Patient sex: M
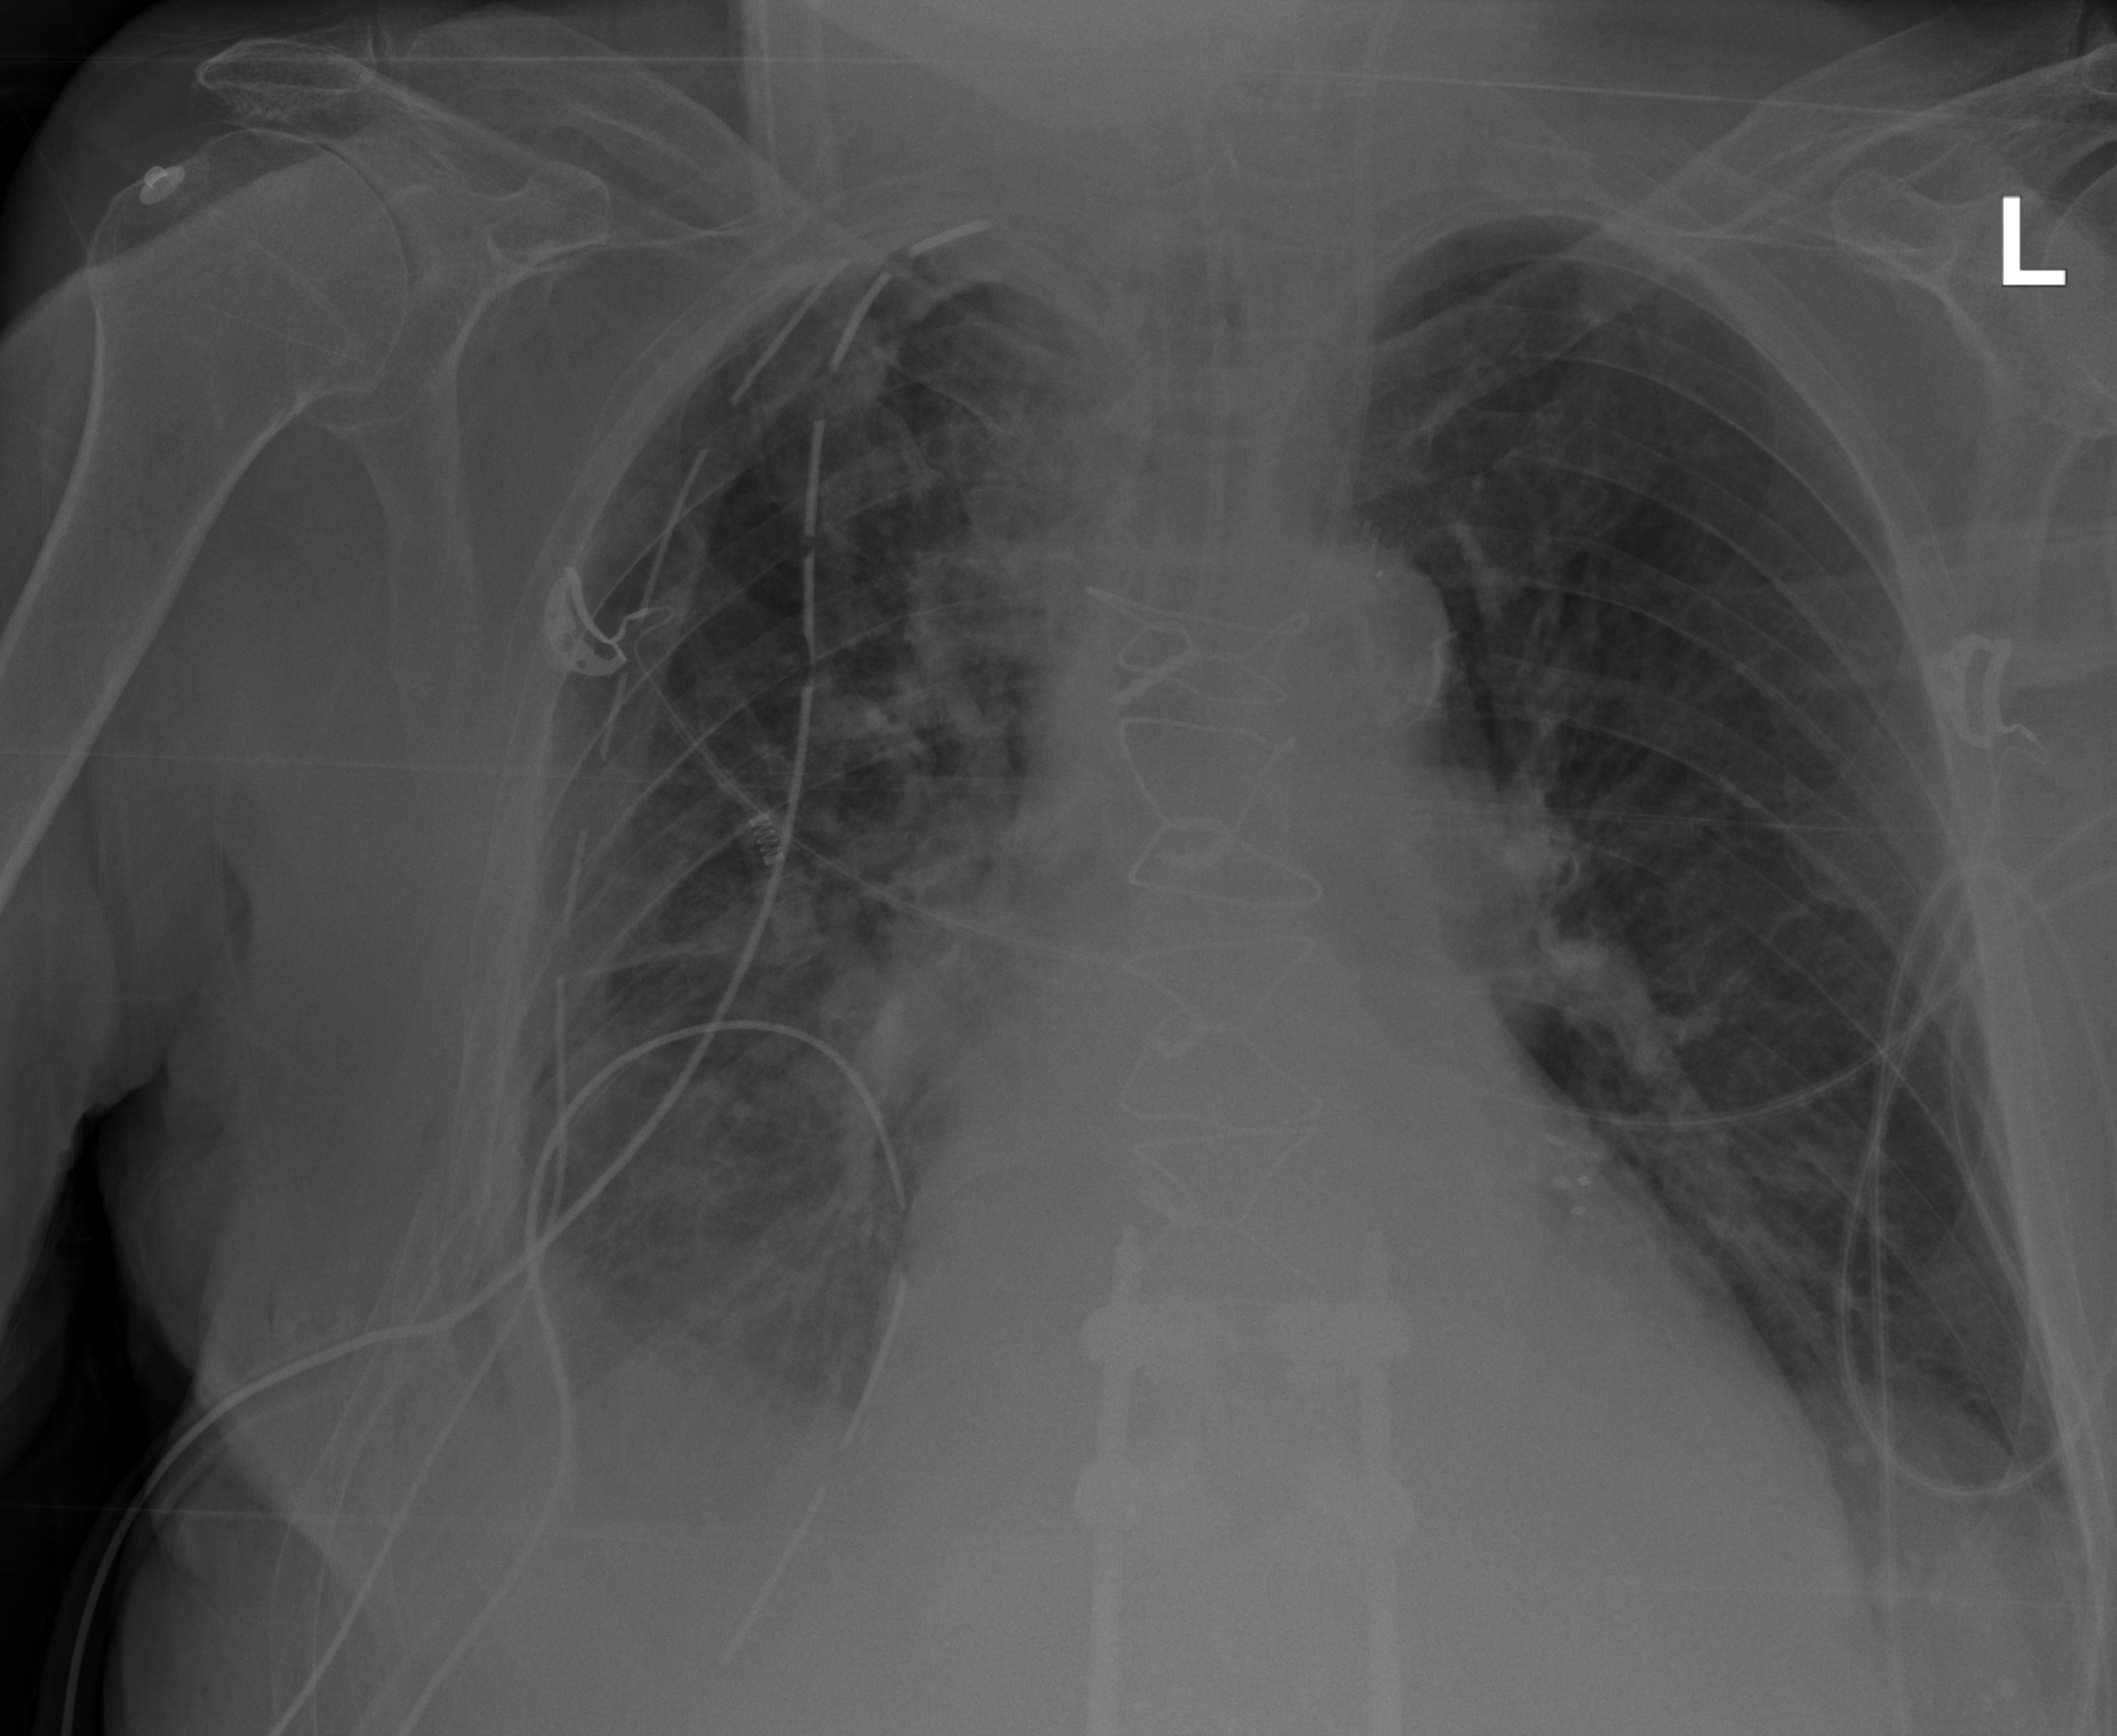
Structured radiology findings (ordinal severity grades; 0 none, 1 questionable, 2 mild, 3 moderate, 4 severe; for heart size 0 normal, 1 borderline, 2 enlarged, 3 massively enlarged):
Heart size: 1
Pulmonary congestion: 0
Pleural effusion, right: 2
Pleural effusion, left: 0
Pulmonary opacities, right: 0
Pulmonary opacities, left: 0
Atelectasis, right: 3
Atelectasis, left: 0